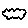
Label: cloud